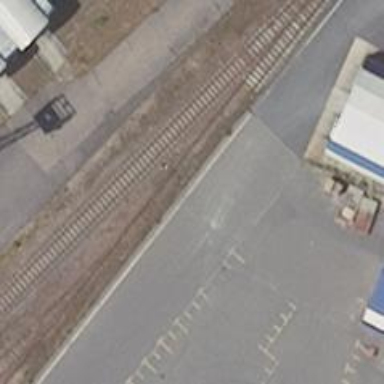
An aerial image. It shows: Railway switch.